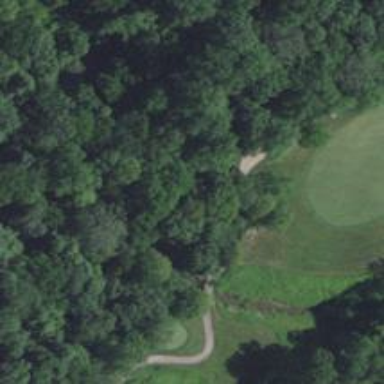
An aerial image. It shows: Service road designated as golf cart path.